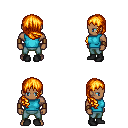
a pixel art fantasy rpg character, male body template, human, dark skin, teal sleeveless shirt, teal pants, light blonde right-swept hairstyle, leather bracers, black shoes, four views (front, back, left, right), 2x2 character sprite sheet, small pixel art, hard edges, no anti-aliasing